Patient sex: M
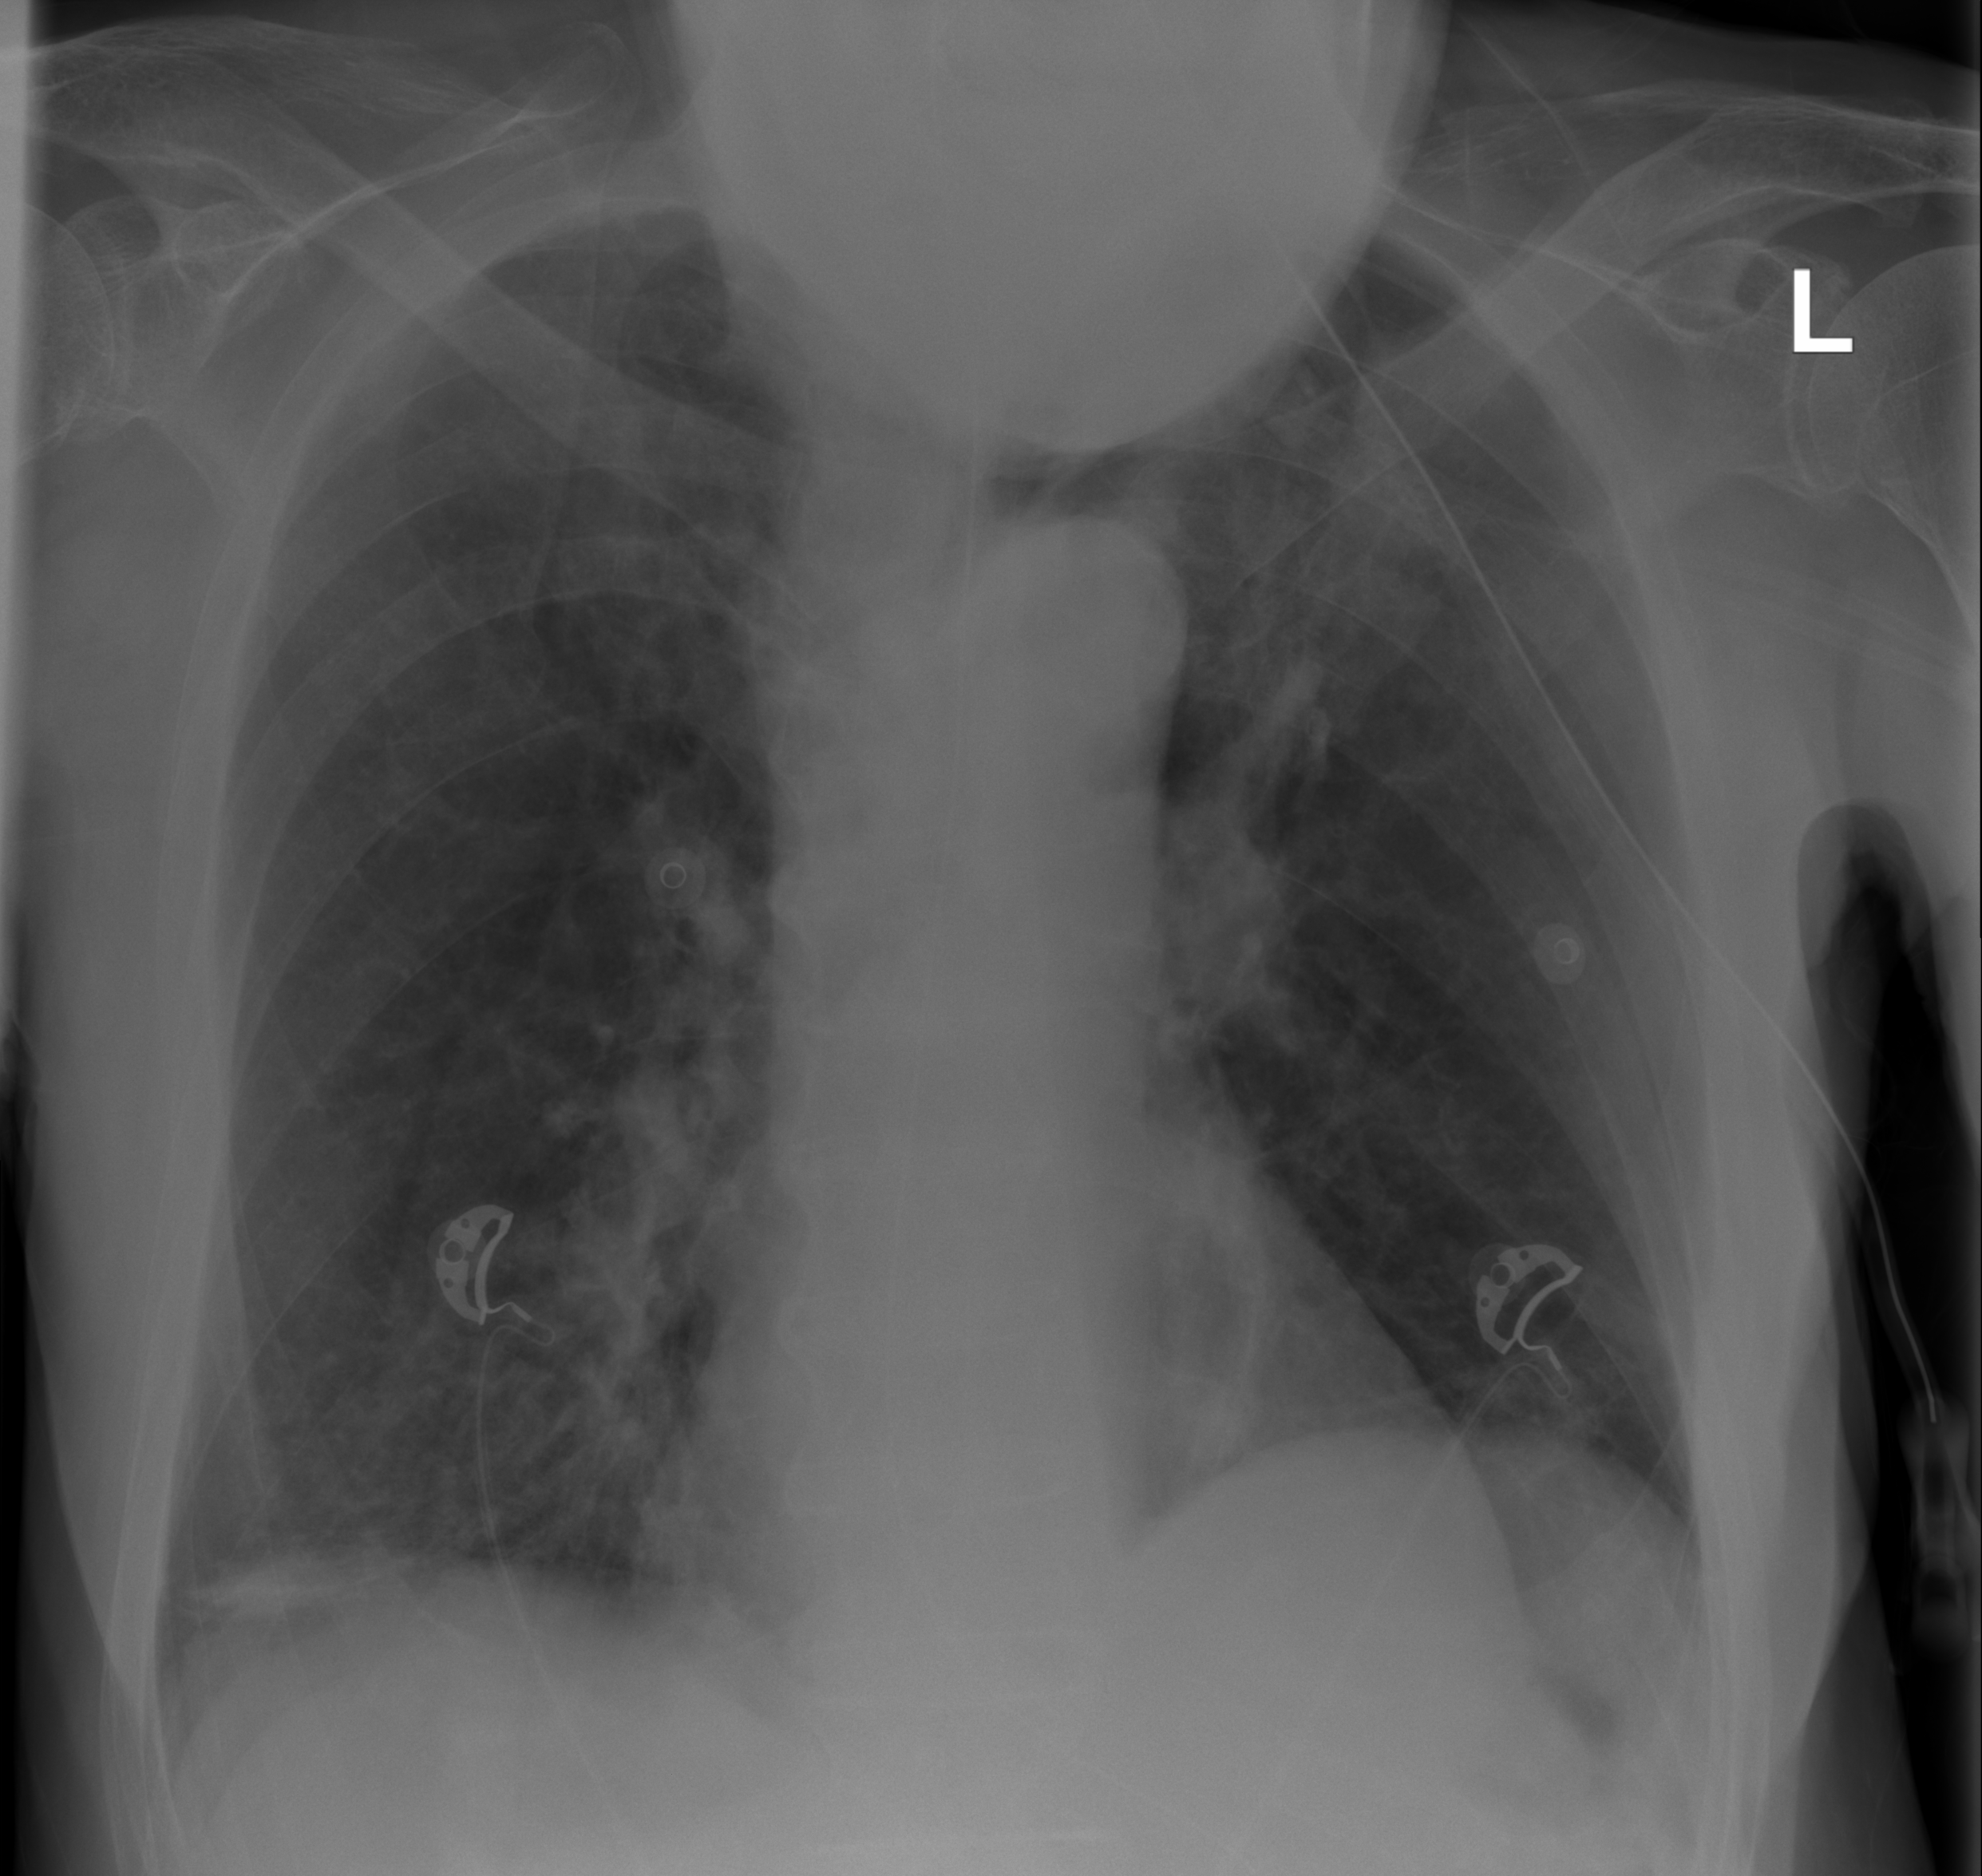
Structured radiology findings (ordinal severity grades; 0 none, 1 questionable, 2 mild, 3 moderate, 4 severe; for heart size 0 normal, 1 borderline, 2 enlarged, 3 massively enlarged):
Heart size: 0
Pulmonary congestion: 0
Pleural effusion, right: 0
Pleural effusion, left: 0
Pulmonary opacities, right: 1
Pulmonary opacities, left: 0
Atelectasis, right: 1
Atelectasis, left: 1